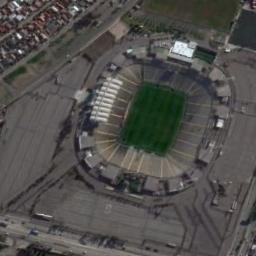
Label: stadium